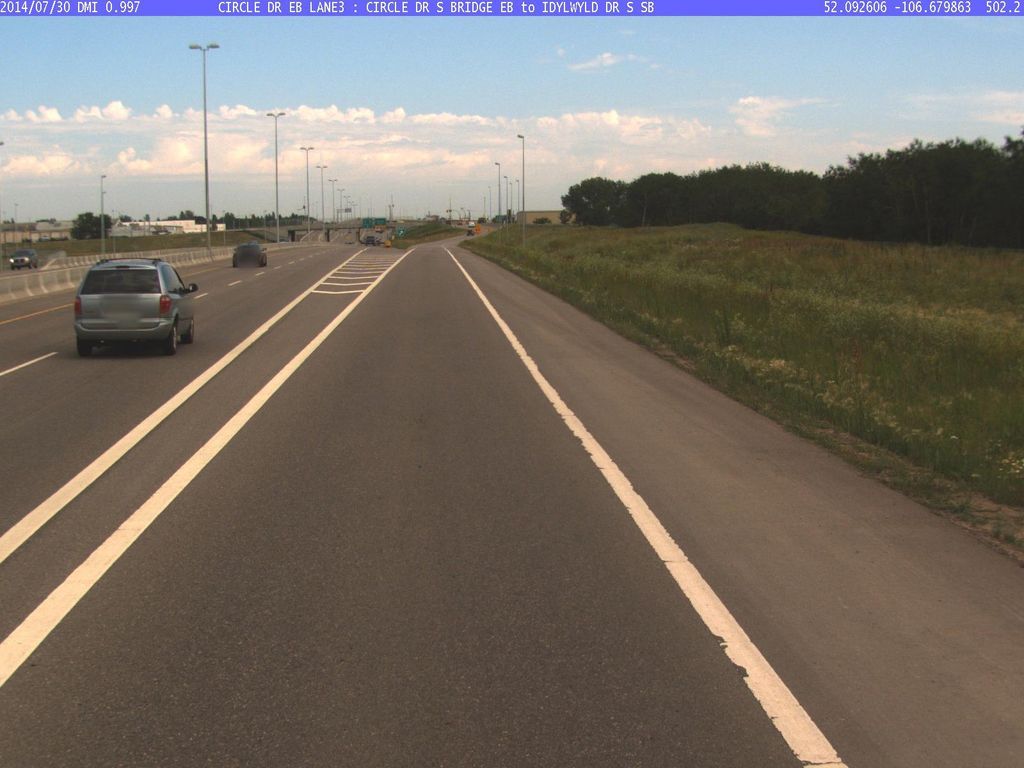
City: saskatoon